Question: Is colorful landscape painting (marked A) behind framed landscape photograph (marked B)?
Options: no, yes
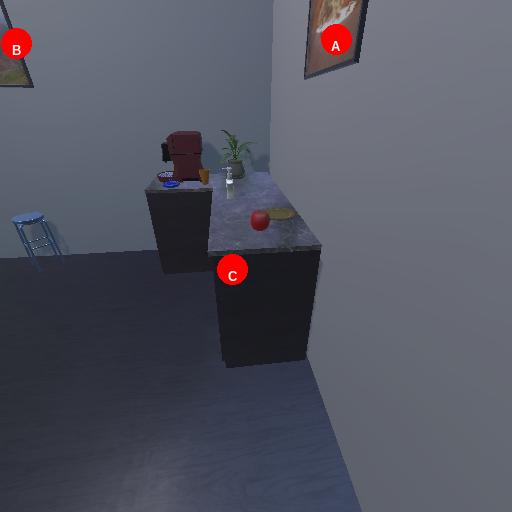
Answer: no